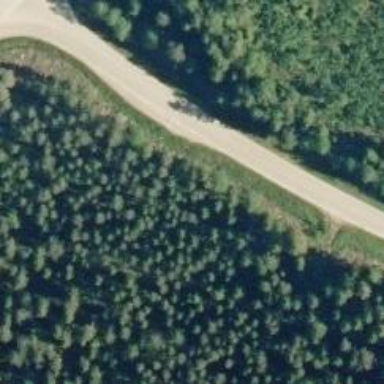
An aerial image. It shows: Asphalt road classified as tertiary.